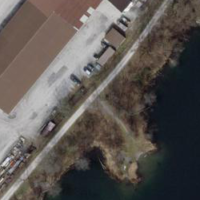
EUNIS habitat code: 55
Species observed at this site:
Esox lucius
Cornus sanguinea
Prunus padus
Tussilago farfara